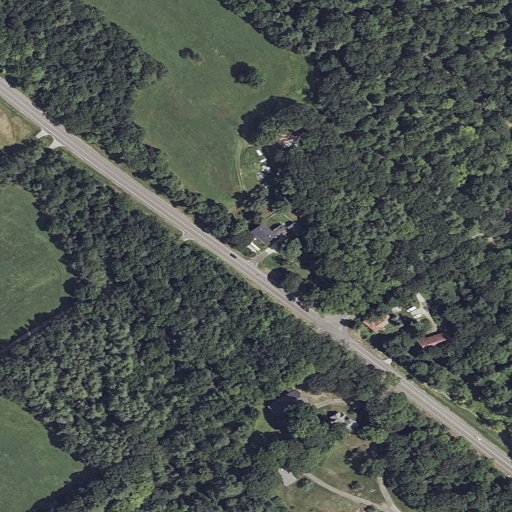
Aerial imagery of mountain in Maine named Anderson Hill containing mixed forest, open development, deciduous forest, pasture, and low intensity development